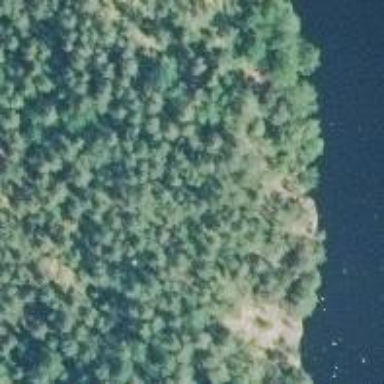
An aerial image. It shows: Cliff in nature.